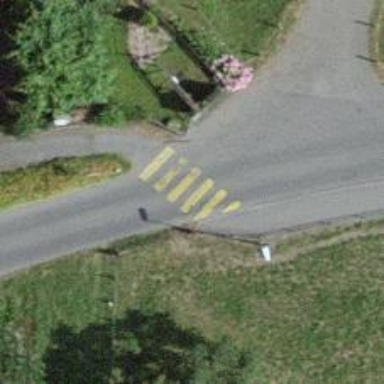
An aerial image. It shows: Uncontrolled zebra crossing with notable zebra markings.